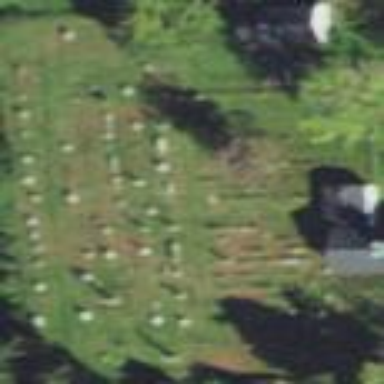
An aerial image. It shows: Cemetery.